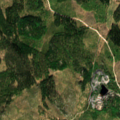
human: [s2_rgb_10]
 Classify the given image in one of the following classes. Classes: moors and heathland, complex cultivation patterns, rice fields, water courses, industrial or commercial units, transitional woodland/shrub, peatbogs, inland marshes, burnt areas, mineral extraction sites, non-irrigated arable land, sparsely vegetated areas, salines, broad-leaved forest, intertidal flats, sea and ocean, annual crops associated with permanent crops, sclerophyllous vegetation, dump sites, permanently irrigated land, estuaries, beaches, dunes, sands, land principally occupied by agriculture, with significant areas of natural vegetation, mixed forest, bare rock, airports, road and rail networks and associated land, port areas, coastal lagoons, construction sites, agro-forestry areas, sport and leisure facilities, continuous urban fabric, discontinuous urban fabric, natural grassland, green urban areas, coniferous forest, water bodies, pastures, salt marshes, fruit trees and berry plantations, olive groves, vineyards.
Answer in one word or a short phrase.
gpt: coniferous forest, mixed forest, transitional woodland/shrub